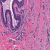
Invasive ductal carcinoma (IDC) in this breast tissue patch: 0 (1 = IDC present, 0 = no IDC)